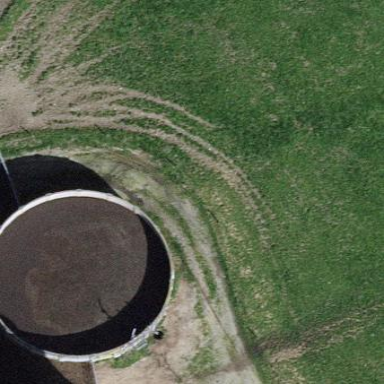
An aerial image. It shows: Storage tank which is man-made.